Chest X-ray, PA view. Patient: 50 years old, sex F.
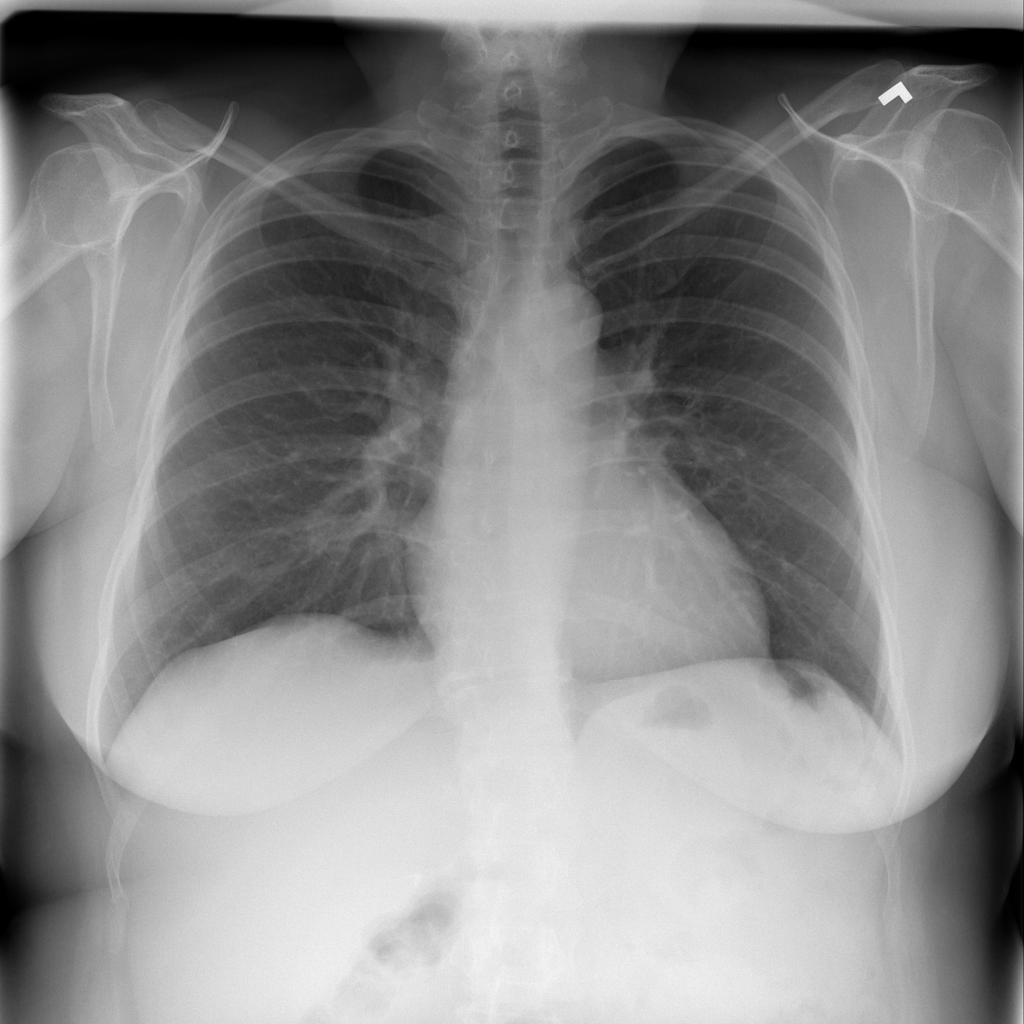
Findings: No Finding